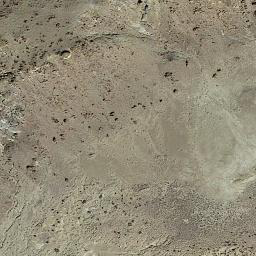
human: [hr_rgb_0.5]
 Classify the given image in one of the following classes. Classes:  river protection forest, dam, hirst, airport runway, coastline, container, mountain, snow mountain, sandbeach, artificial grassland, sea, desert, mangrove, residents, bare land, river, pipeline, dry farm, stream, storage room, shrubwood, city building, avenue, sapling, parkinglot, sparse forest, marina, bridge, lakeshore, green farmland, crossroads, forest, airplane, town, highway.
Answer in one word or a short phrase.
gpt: bare land